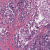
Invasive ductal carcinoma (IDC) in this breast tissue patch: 1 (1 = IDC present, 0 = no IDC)